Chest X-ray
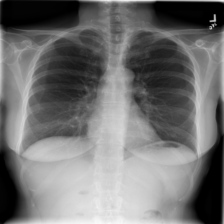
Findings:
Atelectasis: negative
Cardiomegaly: negative
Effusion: negative
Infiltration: negative
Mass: negative
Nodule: negative
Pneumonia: negative
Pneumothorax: negative
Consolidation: negative
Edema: negative
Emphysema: negative
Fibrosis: negative
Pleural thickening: negative
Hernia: negative